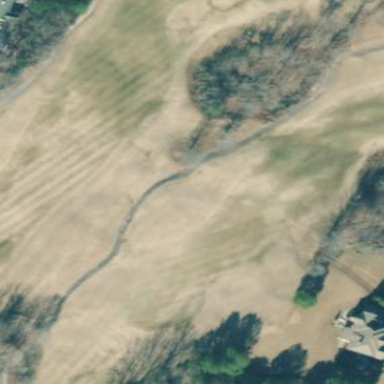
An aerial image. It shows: Path for both roads and golfers.